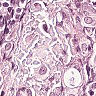
Metastatic tissue present: yes